Interaction volume radius: 10 \u00c5
Interaction volume height: 10 \u00c5
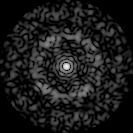
Disorder parameter: 0.7993